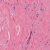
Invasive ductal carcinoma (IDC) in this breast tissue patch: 0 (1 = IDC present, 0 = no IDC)